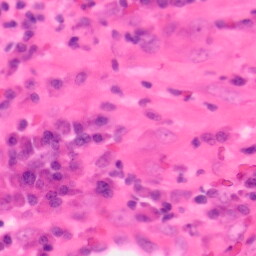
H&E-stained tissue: Colon